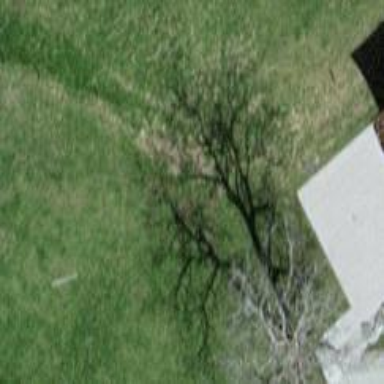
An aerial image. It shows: Path on the ground.